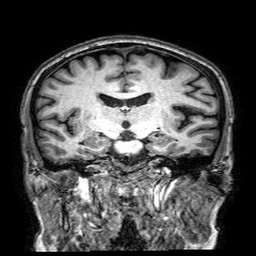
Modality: T1w
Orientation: sagittal
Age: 67
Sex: female
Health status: healthy
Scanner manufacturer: philips
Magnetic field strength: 3 T